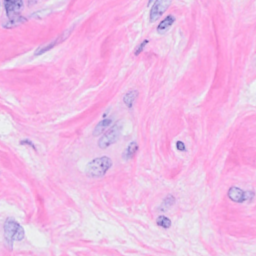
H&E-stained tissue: Breast